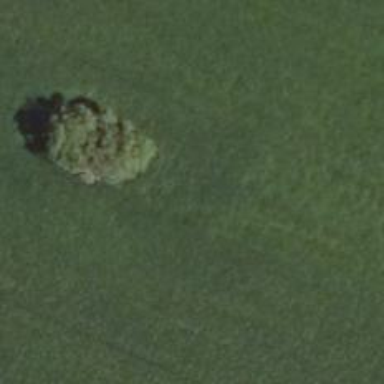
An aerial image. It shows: Hunting stand.